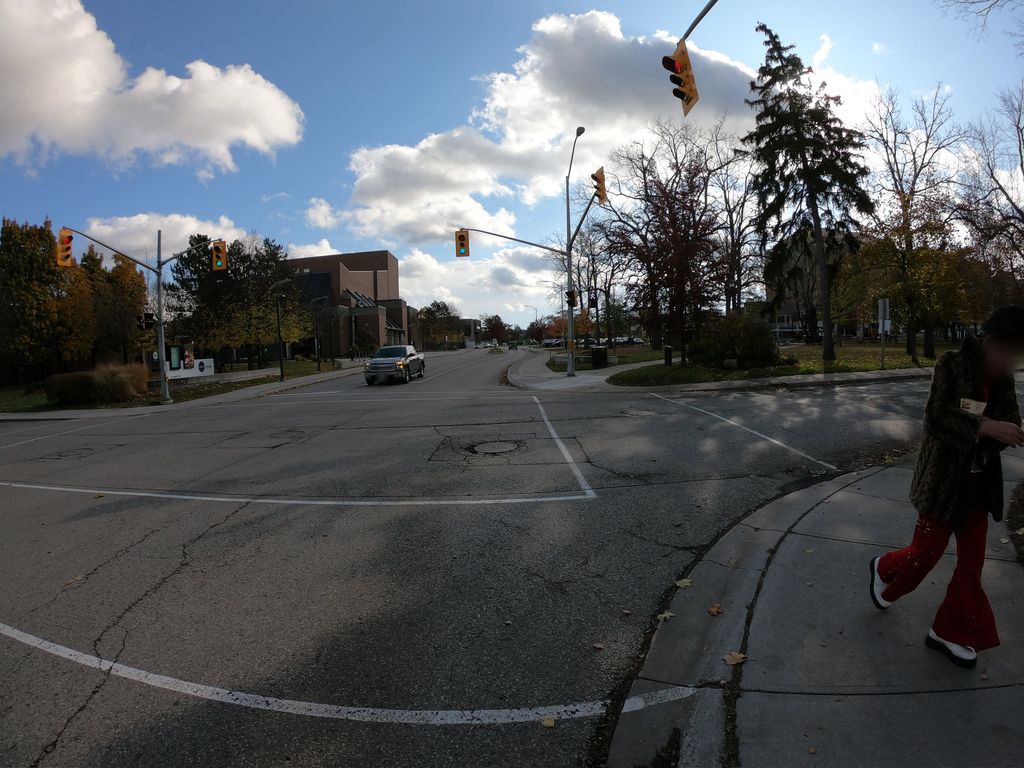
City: kitchener-waterloo